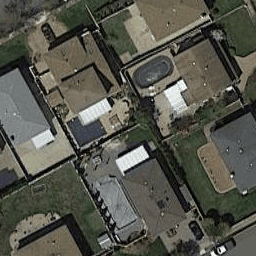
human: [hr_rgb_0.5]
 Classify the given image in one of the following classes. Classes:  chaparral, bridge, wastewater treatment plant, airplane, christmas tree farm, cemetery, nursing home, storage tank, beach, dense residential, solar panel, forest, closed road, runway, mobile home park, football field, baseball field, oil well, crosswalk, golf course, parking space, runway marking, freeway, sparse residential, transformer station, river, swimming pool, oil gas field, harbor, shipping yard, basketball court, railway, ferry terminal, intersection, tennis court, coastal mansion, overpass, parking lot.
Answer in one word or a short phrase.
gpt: dense residential